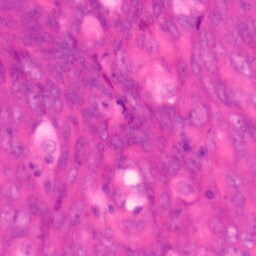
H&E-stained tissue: Colon